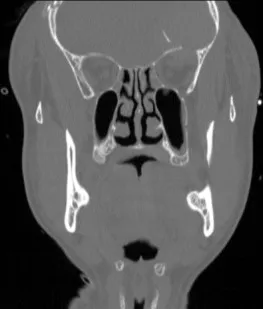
Facial computed tomography before the second operation:. Axial view.
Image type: radiology (ct)